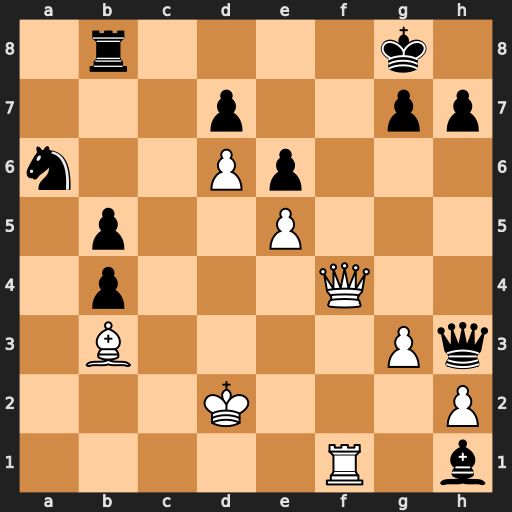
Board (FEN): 1r4k1/3p2pp/n2Pp3/1p2P3/1p3Q2/1B4Pq/3K3P/5R1b
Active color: w
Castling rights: -
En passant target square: -
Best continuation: Qf7+ Kh8 Qf8+ Rxf8 Rxf8#